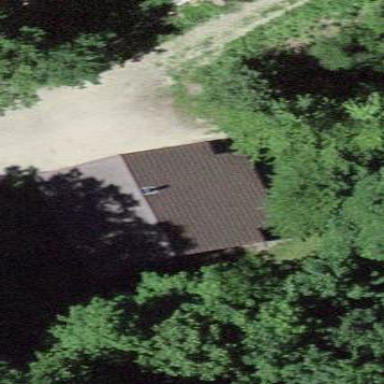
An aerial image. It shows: Cabin is depicted in the image.